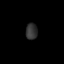
Tissue: lung
Cell type: Epithelial cells
Senescence score: 0.2419
Nuclear area (px): 187
Mean DAPI intensity: 50.433